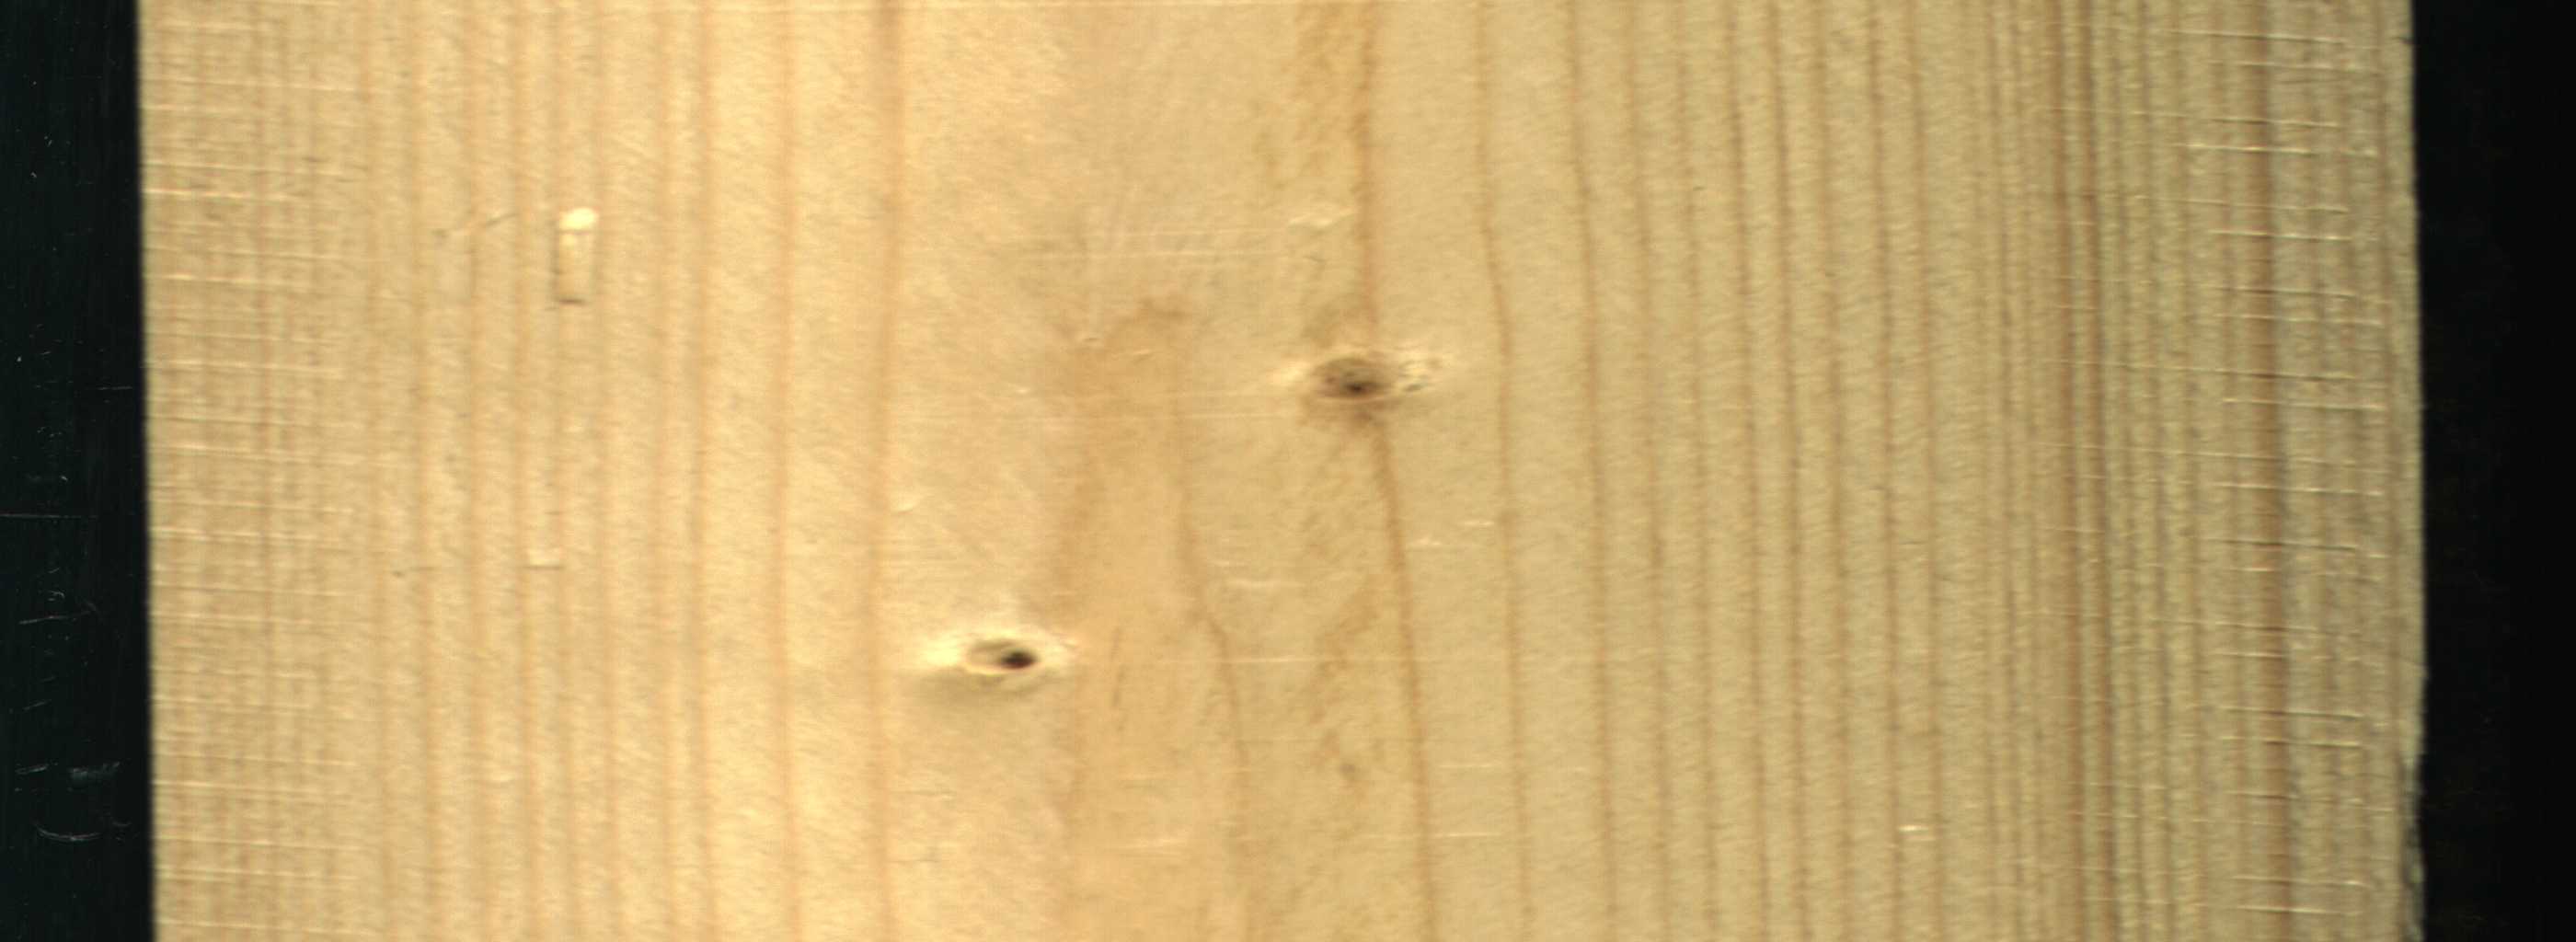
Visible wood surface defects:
Live_Knot
Live_Knot